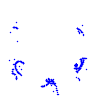
Particle: pion